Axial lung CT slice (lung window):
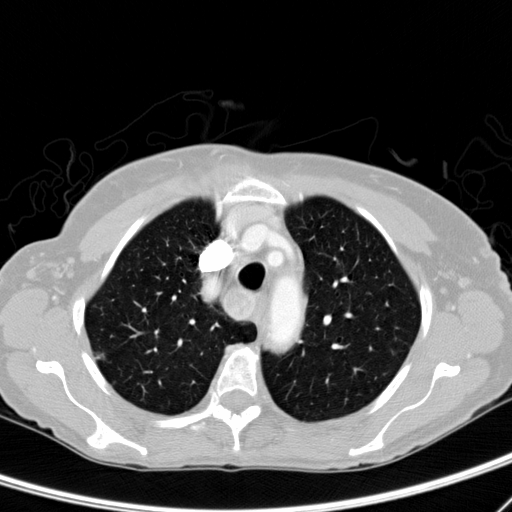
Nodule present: yes
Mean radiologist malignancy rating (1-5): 3